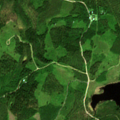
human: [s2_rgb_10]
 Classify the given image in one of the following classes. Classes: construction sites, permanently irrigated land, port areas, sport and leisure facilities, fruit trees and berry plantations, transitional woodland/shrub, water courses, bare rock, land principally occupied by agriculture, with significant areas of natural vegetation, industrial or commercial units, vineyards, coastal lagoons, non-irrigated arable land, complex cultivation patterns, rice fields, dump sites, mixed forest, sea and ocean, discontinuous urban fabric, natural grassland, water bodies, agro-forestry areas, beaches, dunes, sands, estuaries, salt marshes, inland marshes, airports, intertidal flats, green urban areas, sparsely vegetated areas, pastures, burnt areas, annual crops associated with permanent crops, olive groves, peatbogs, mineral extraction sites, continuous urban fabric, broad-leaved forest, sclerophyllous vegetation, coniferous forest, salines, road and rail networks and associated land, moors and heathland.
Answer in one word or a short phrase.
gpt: coniferous forest, mixed forest, transitional woodland/shrub